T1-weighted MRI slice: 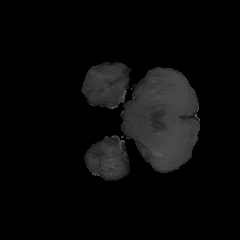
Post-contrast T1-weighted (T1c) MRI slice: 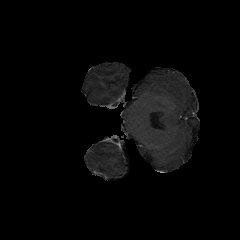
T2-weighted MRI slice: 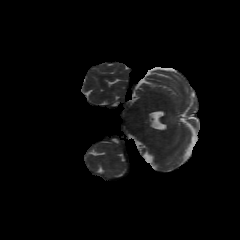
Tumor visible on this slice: no